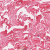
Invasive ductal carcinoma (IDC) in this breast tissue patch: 0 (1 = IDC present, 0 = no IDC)